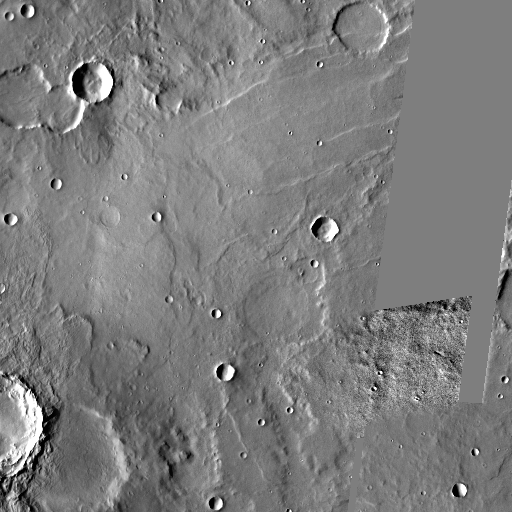
Crater classes present: Background, Other, Layered, Buried, Secondary